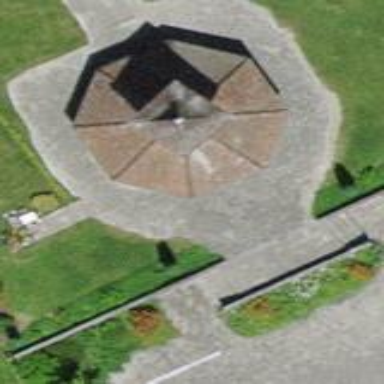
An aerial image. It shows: Building with pyramidal roof shape.